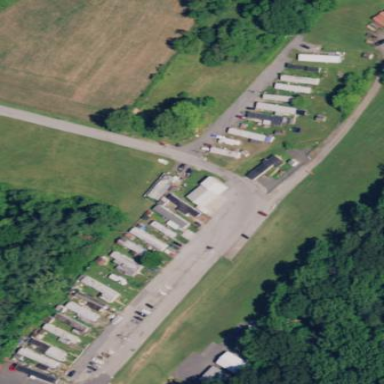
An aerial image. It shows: Residential area with mobile homes.